三年级 · 度量几何学
下面图（）阴影部分可以用“ $\frac{1}{3}$ ”表示。
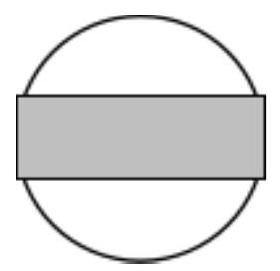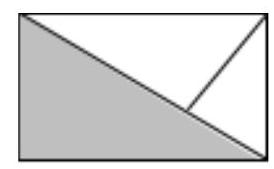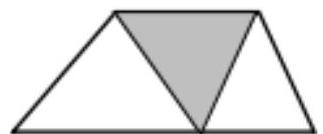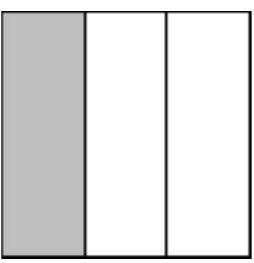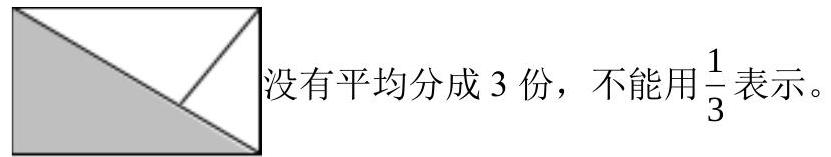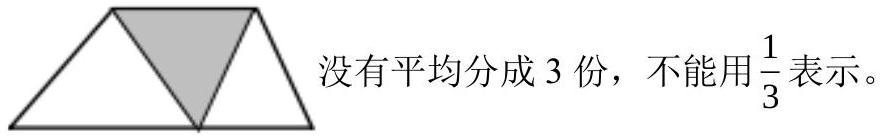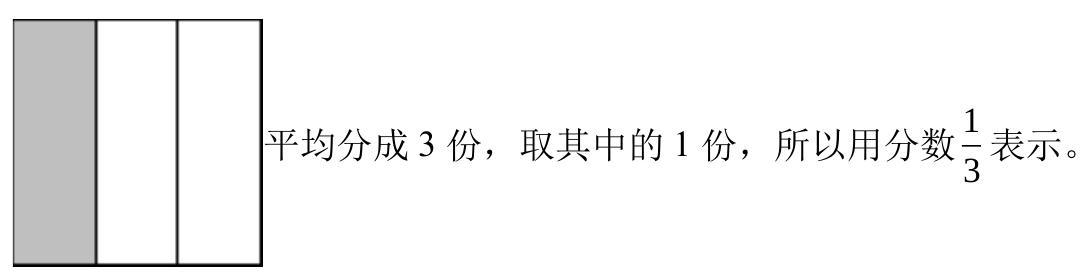
A.

B.

C.

D.

答案: D
解析: $\mathrm{D}$

【分析】把这个整体平均分为若干份, 这样的一份或几份都可以用分数来表示; 写分数时, 先写分母,再划分数线, 最后写分子。

B.

C.

D.

故答案为: D

【点睛】解决本题主要依据分数的初步认识, 要注意两点: 1、必须是平均分; 2、要平均分成 3 份。